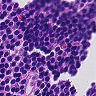
Metastatic tissue present: no